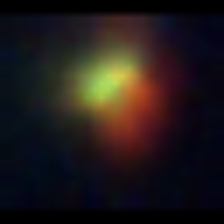
Taxon: NanoPlankton
Group: Other